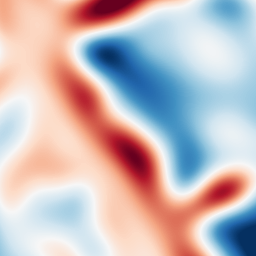
Category: multiscale
Decomposition family: log
Decomposition parameters: sigma: 20
Upsampling method: cubic_mitchell
Upsampling parameters: scale: 8
Upsampling scale: 8